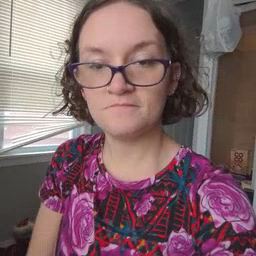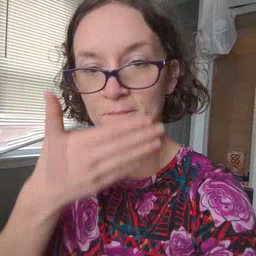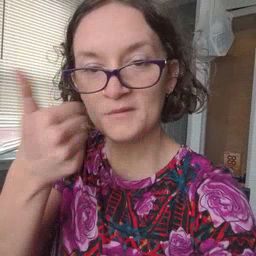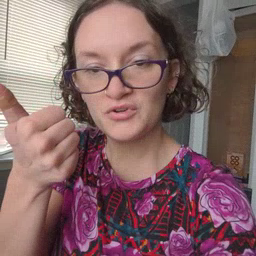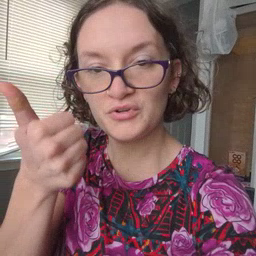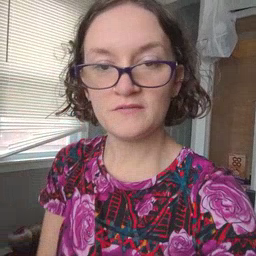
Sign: better